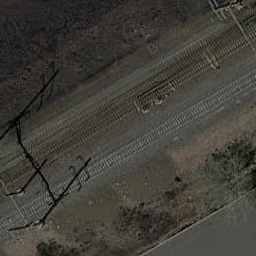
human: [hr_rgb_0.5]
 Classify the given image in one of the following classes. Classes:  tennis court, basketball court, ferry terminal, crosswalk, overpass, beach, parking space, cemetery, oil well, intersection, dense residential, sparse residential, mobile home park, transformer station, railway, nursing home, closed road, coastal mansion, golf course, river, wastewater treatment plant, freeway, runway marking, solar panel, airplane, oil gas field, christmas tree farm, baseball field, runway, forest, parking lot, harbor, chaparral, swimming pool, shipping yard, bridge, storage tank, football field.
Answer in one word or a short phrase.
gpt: railway